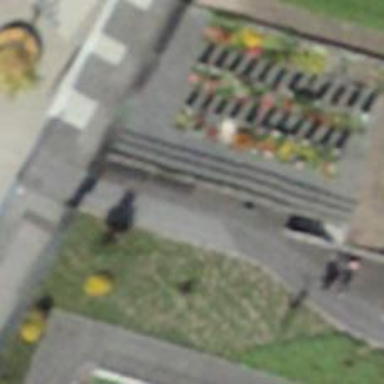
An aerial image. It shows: Black bench.